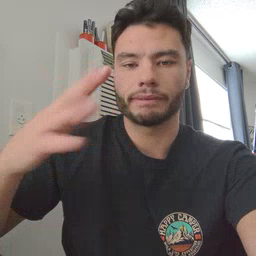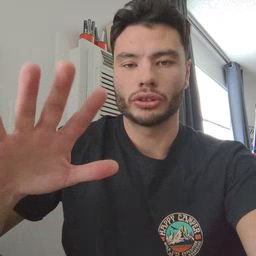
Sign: finish